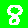
Digit: 8